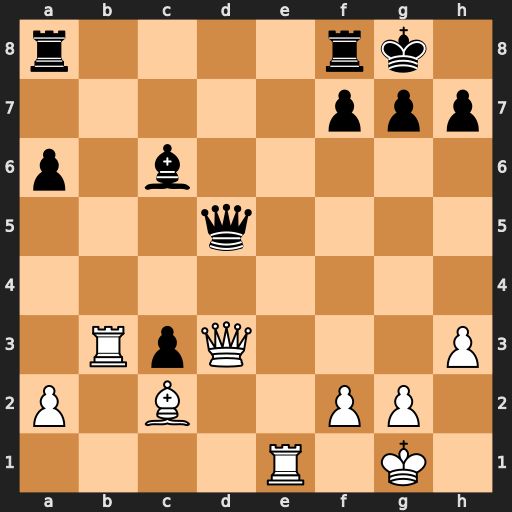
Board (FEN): r4rk1/5ppp/p1b5/3q4/8/1RpQ3P/P1B2PP1/4R1K1
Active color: w
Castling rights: -
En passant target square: -
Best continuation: Qxh7#